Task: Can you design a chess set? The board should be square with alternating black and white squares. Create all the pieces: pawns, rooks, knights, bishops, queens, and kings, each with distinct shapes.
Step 4246:
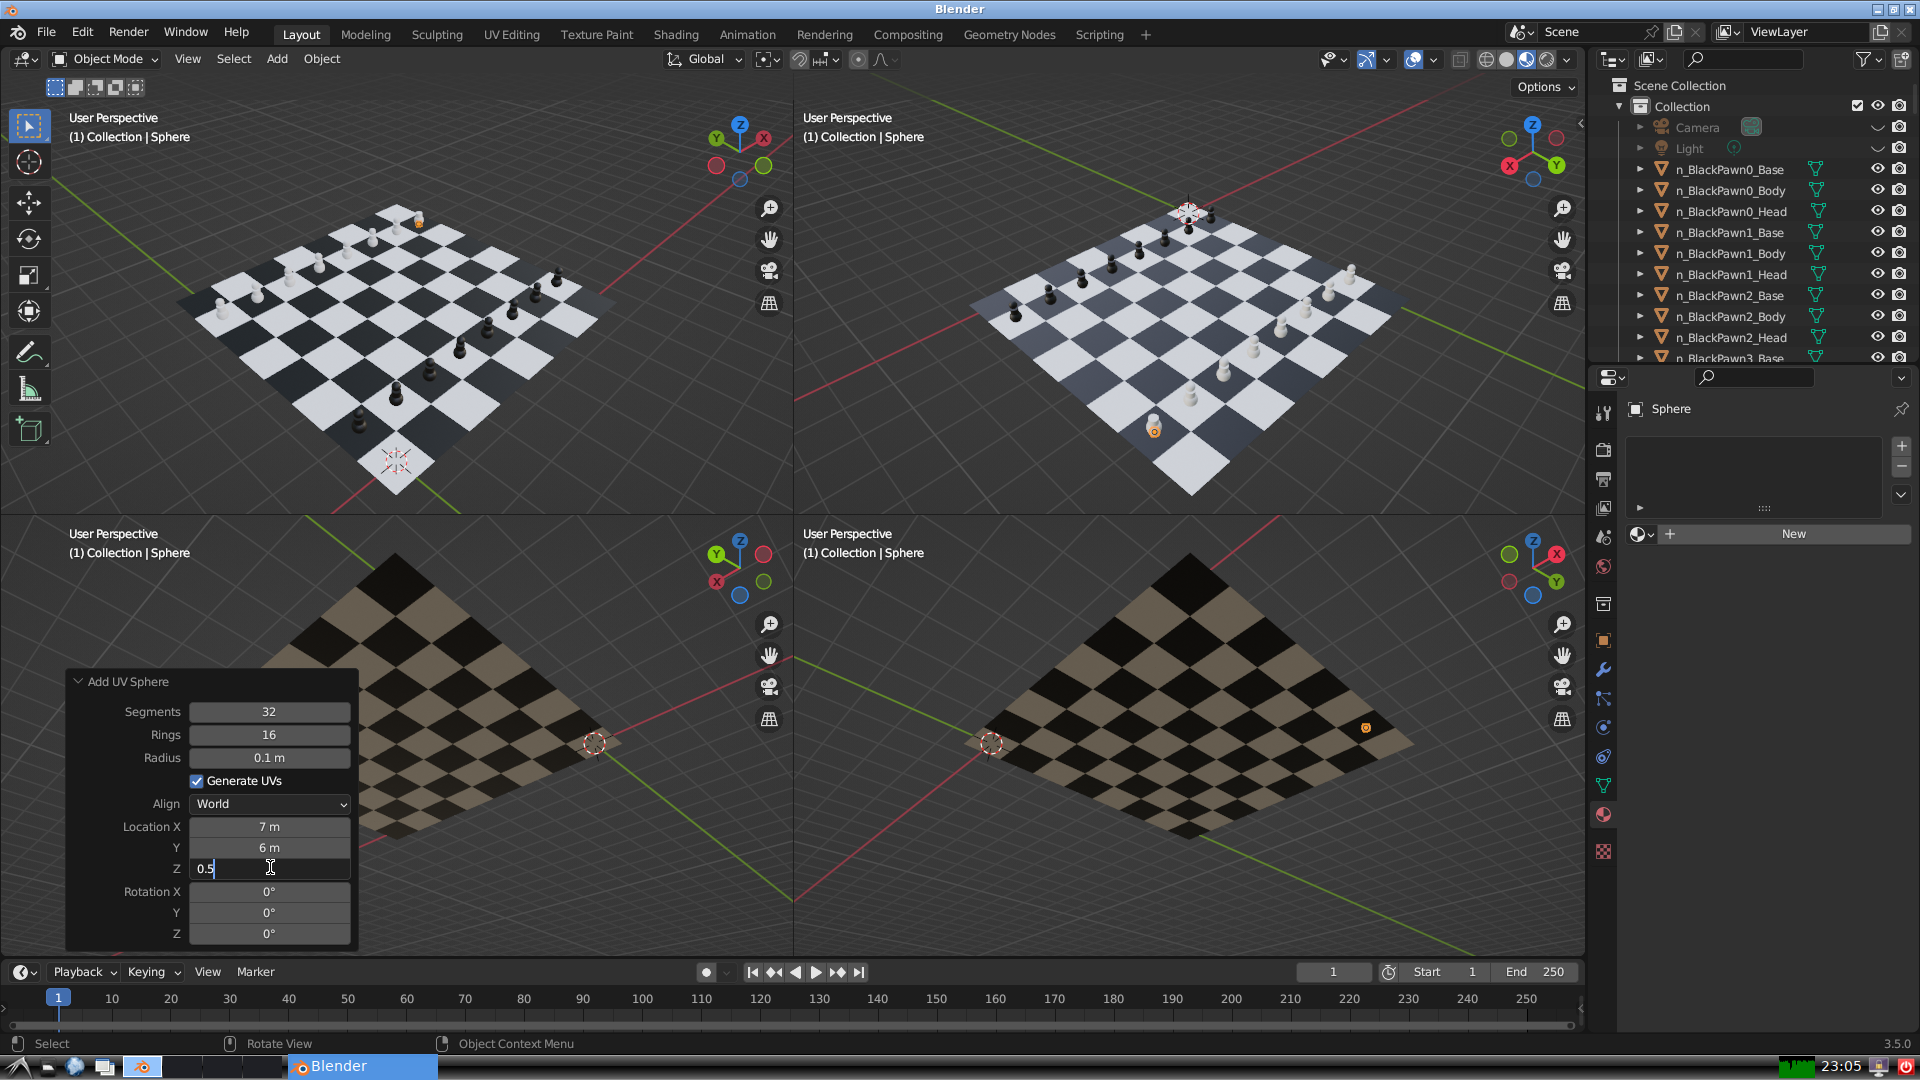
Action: {"key_press": ['Return']}